Question: Count the number of objects in the diagram.
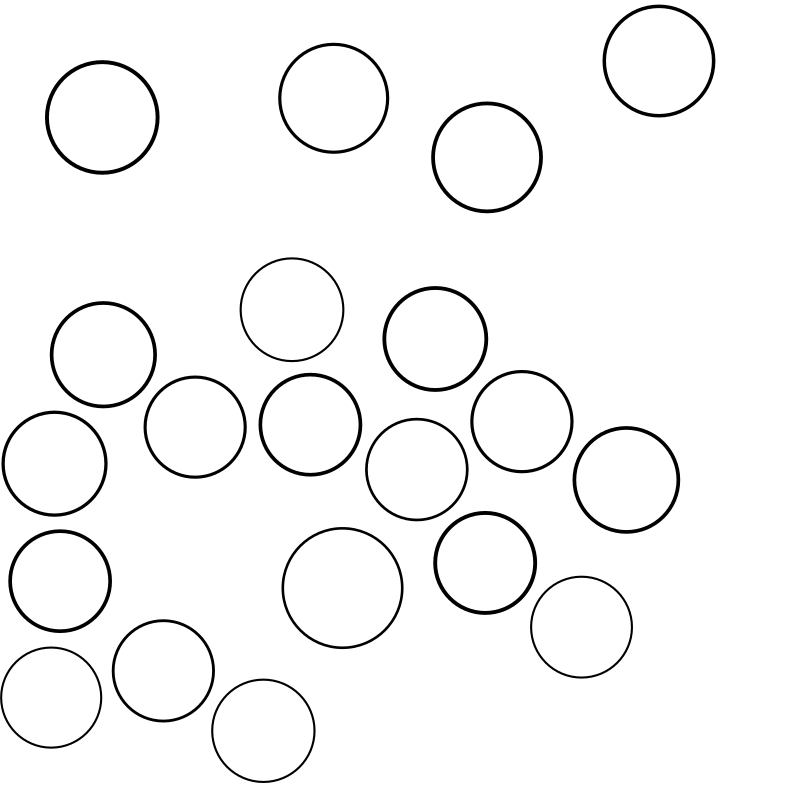
Answer: 20